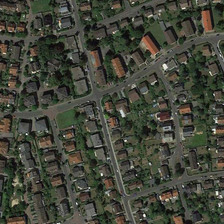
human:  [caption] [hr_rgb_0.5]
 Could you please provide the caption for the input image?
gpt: many buildings and green trees are in a dense residential area .

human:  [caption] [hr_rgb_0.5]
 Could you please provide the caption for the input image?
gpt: many buildings and green trees are in a dense residential area .

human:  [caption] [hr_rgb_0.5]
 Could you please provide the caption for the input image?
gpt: many buildings and green trees are in a dense residential area .

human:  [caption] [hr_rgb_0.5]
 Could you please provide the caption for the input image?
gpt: many buildings and green trees are in a dense residential area .

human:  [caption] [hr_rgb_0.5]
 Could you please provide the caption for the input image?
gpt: many buildings and green trees are in a dense residential area .